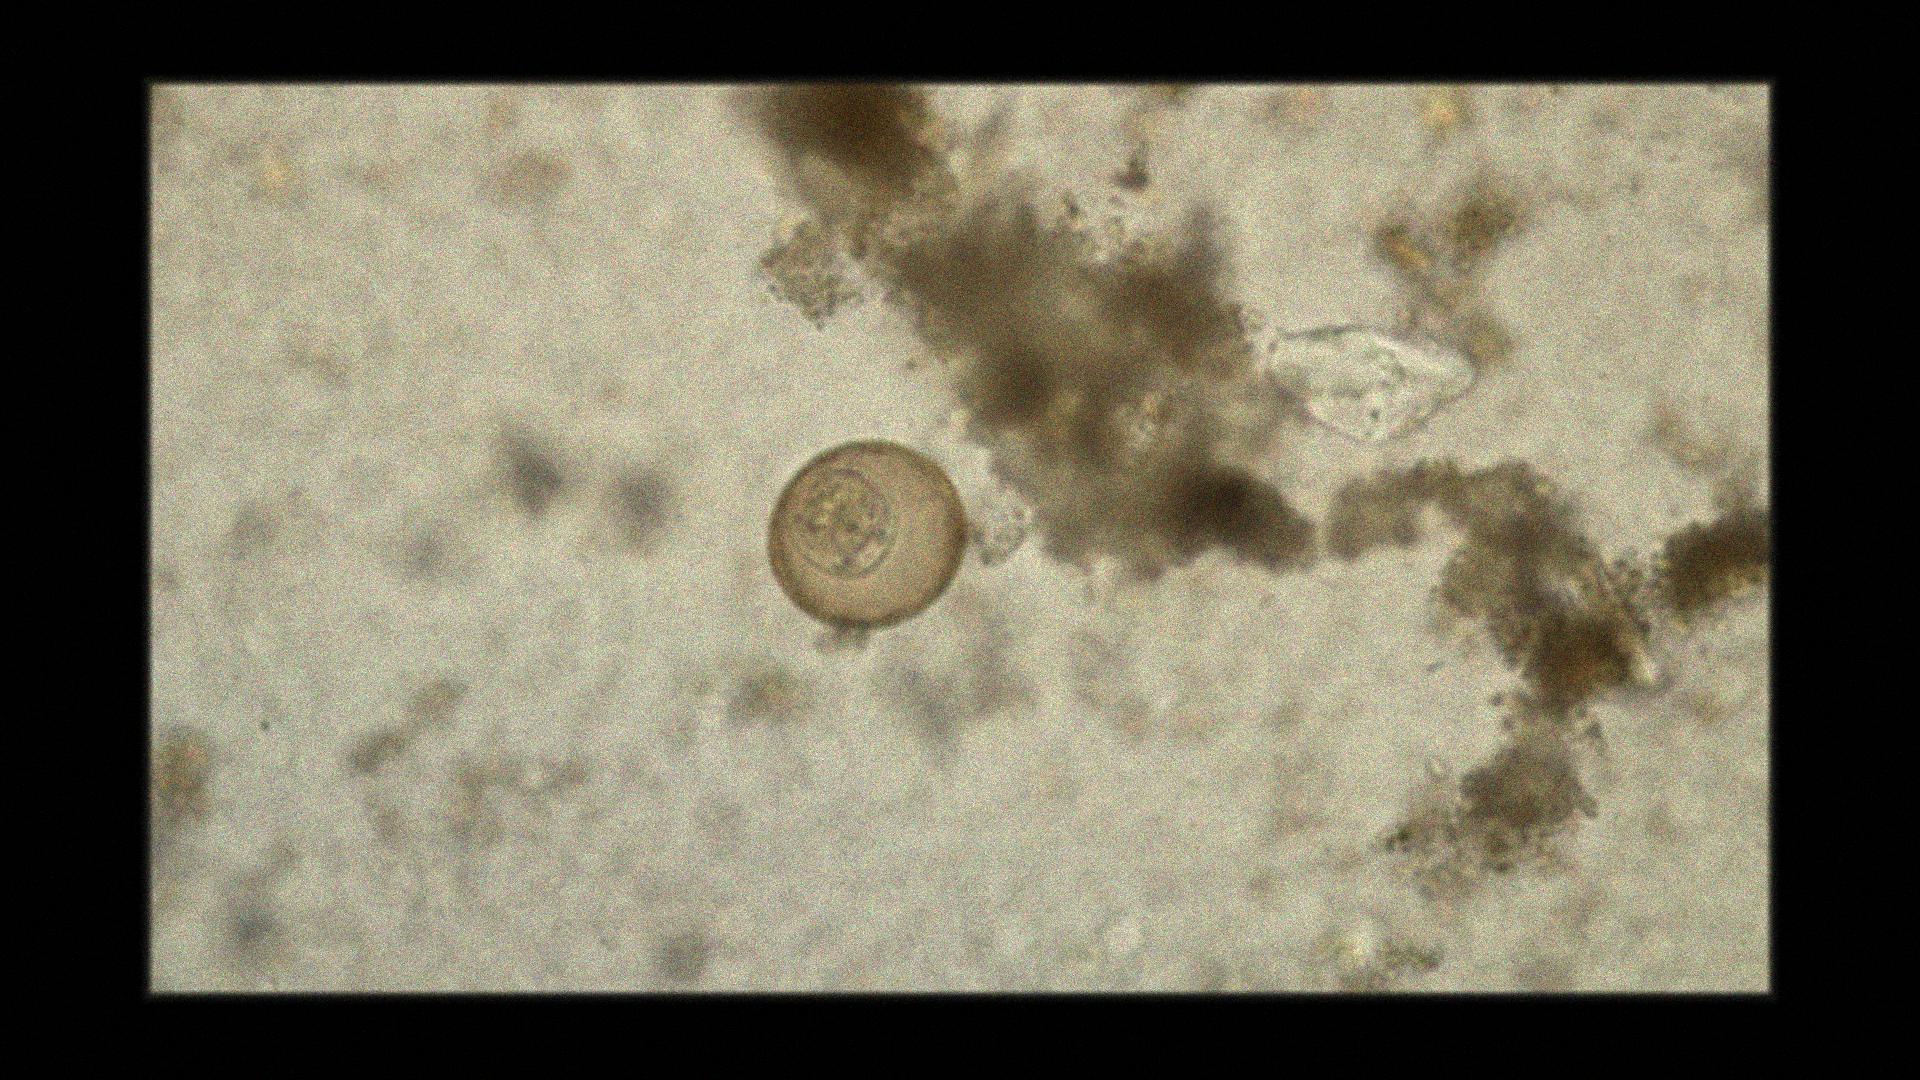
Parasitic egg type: Hymenolepis diminuta